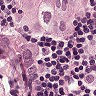
Metastatic tissue present: yes